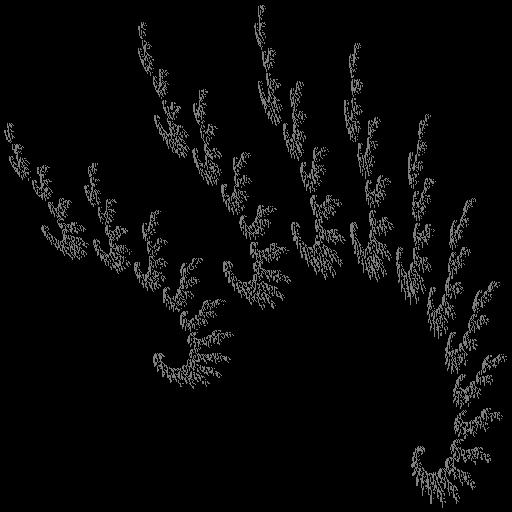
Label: grassfern